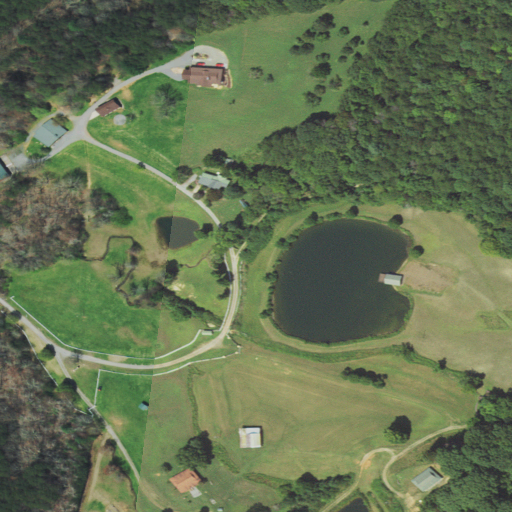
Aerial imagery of valley in North Carolina named Wildcat Cove containing pasture, mixed forest, open development, evergreen forest, deciduous forest, open water, and grassland